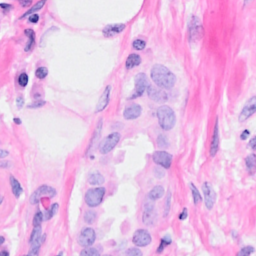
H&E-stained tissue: Breast